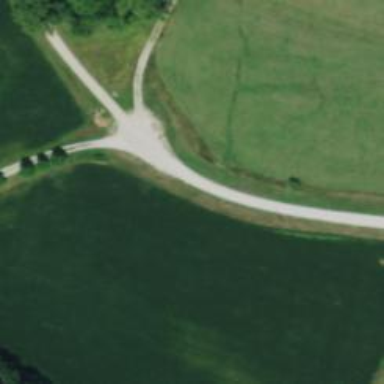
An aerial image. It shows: Turning circle on the road.